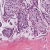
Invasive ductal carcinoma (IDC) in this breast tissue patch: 1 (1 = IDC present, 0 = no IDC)